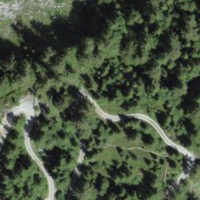
EUNIS habitat code: 43
Species observed at this site:
Hippocrepis comosa